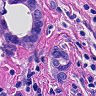
Metastatic tissue present: yes